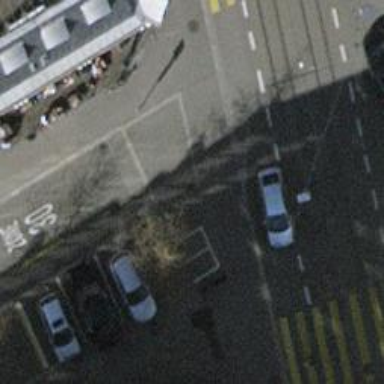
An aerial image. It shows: Unmarked crossing with traffic calming table.